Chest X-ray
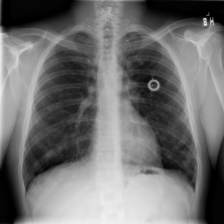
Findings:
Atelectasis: negative
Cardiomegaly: negative
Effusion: negative
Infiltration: negative
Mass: negative
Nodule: negative
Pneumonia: negative
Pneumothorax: negative
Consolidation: negative
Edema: negative
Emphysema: negative
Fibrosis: negative
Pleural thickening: negative
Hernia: negative